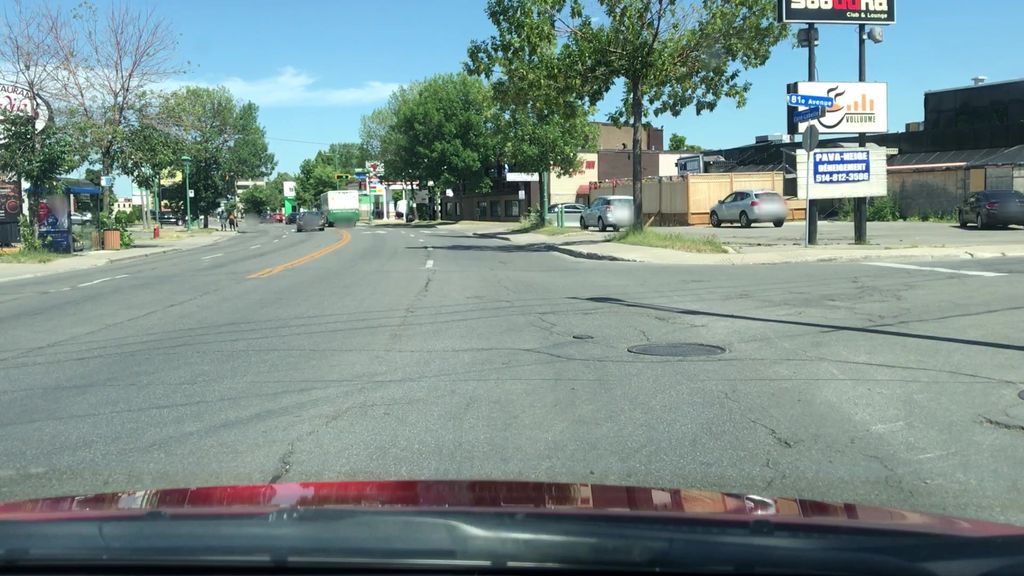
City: montreal